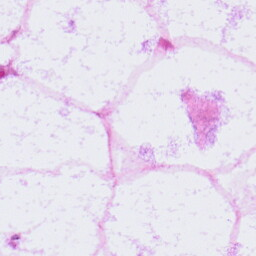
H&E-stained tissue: LymphNode